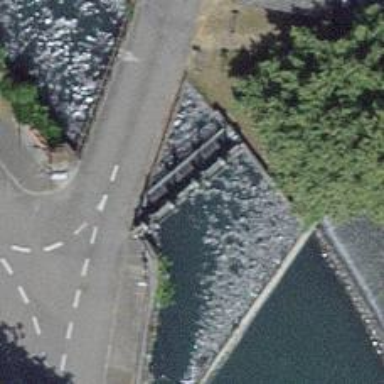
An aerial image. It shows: Weir along the waterway.